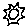
Label: sun